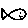
Label: fish